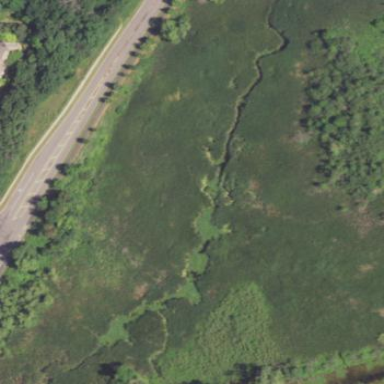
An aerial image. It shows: Marsh wetland.